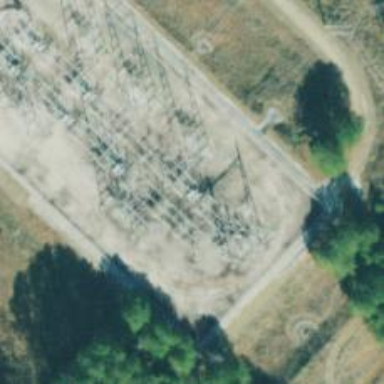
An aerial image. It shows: Switch used for power control.